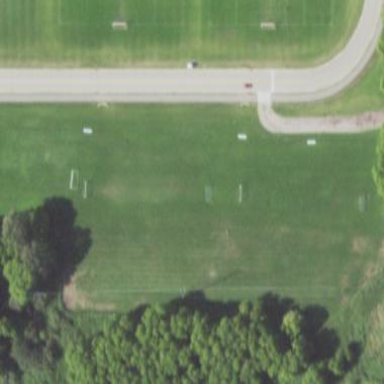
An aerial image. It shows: Soccer pitch for leisure land activities.